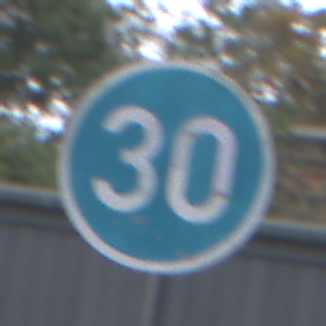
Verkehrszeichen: VorgeschriebeneMindestgeschwindigkeit
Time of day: MorningAfternoon
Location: Outdoor (Urban)
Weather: Overcast
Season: NotSpecified
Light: Natural